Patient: sex M, age 48
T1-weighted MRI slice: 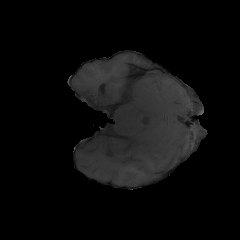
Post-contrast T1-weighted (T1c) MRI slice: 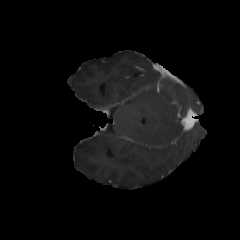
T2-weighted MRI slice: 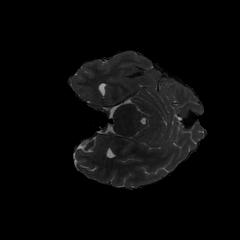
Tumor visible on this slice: no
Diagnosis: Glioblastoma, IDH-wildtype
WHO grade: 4